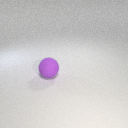
large purple rubber sphere